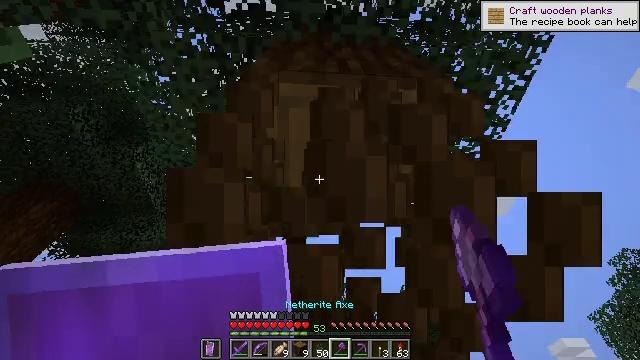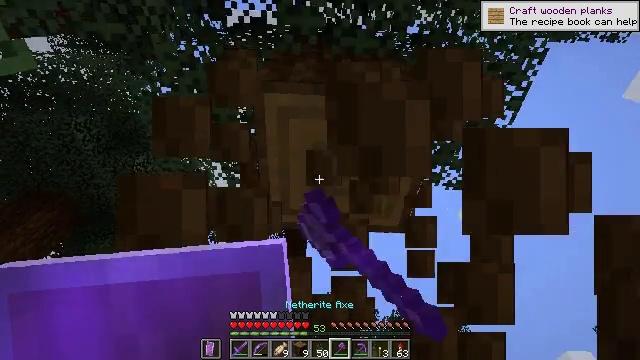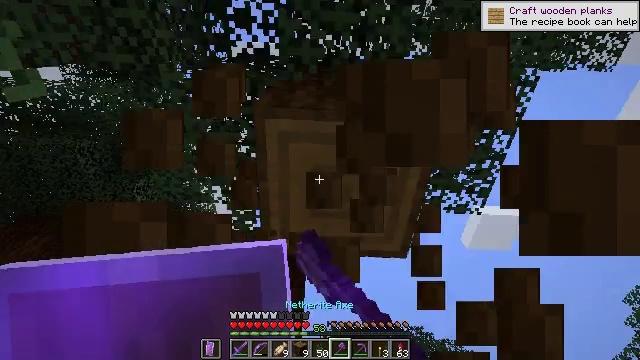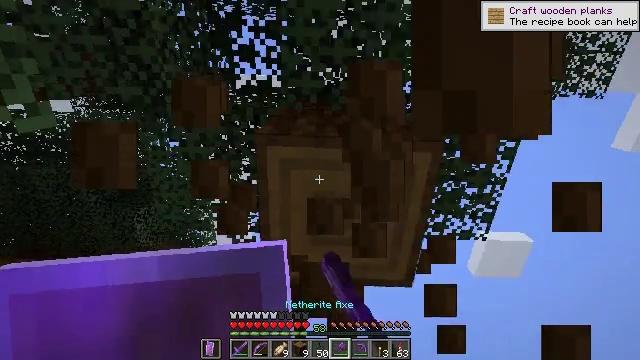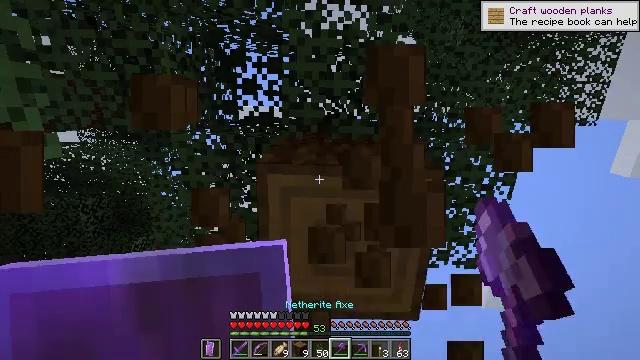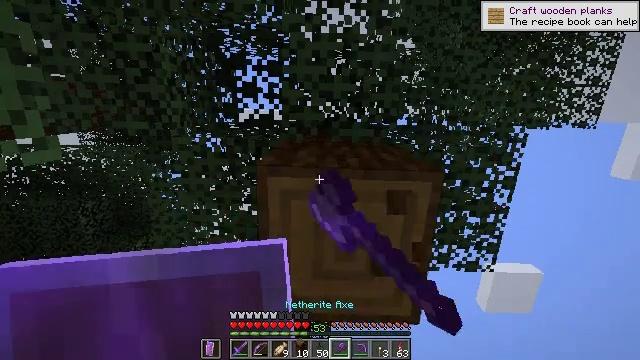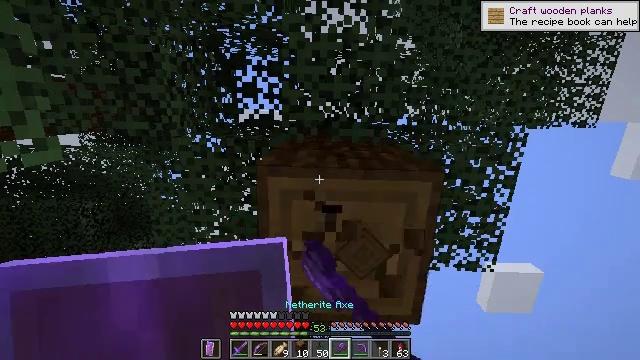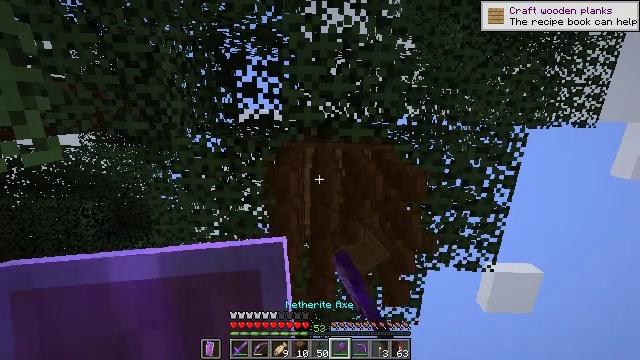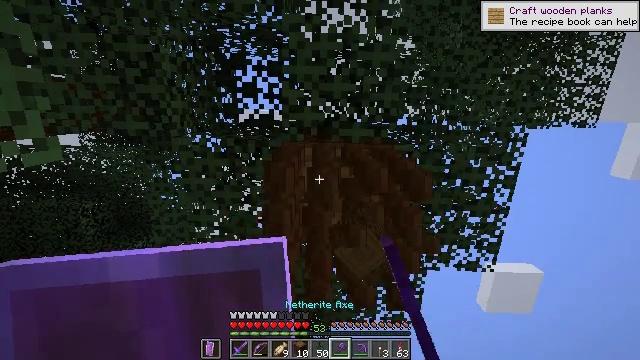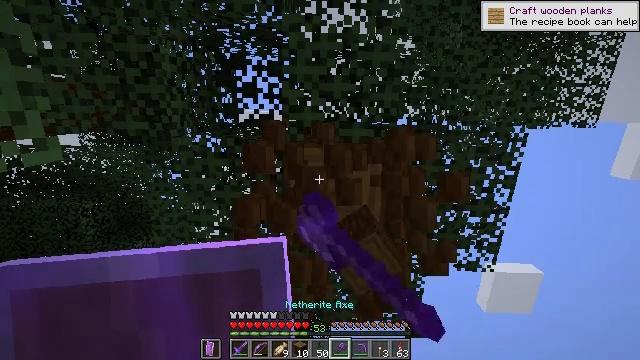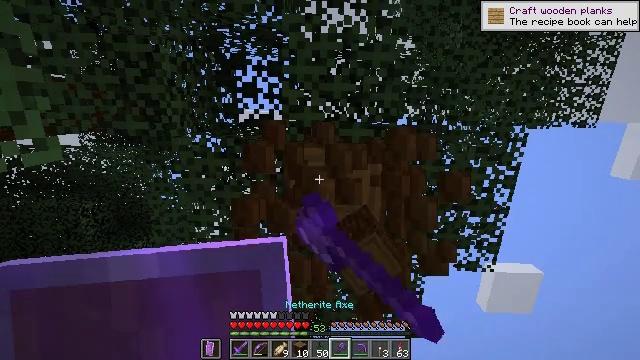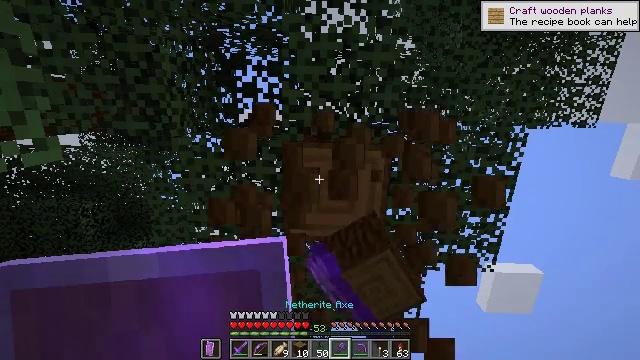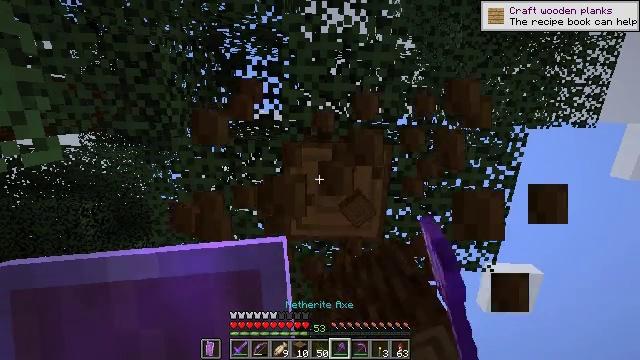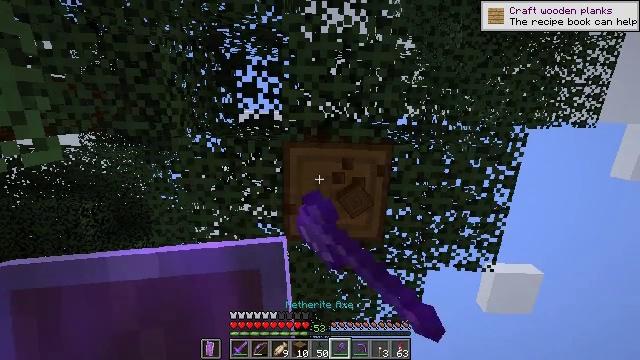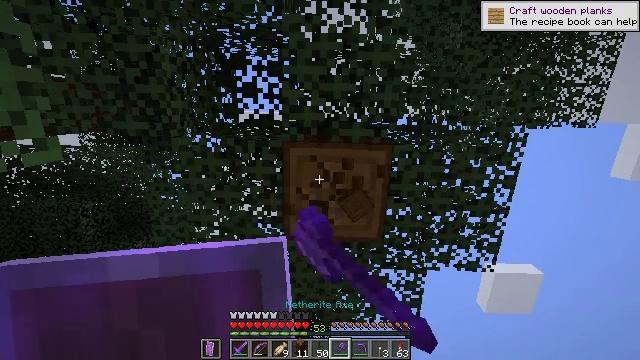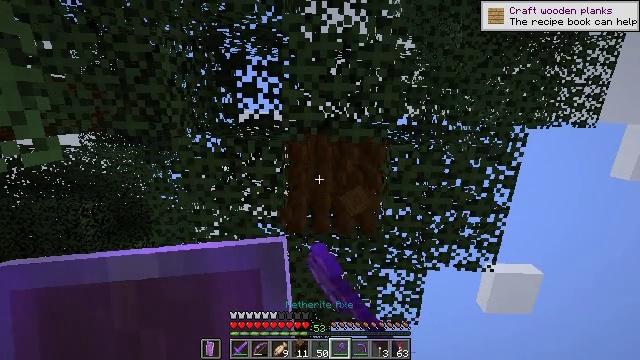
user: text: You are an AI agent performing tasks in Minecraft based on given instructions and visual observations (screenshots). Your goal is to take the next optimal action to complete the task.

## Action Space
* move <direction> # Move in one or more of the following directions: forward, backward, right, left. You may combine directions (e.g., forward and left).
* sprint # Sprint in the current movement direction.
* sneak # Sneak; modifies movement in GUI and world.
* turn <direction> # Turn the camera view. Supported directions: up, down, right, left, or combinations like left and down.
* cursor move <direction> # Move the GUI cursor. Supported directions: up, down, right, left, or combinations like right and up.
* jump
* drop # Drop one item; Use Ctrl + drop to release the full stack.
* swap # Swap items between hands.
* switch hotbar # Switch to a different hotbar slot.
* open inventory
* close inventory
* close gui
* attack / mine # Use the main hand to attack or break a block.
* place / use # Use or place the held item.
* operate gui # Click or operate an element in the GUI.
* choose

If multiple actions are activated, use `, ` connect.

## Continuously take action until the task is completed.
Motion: motion action
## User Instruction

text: Chop down the spruce log.
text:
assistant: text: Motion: turn up, attack / mine
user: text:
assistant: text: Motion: turn up, attack / mine
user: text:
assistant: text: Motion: turn up, attack / mine
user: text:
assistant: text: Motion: turn up, attack / mine
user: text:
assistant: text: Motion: attack / mine
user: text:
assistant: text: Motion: attack / mine
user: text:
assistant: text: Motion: attack / mine
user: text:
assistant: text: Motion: attack / mine
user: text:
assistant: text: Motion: attack / mine
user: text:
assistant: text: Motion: attack / mine
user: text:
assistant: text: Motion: attack / mine
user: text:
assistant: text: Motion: attack / mine
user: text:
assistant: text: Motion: attack / mine
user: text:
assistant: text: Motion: attack / mine
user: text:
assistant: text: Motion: attack / mine
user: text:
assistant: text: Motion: attack / mine
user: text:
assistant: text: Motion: attack / mine
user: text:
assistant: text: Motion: attack / mine
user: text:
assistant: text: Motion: attack / mine
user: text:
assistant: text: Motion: attack / mine
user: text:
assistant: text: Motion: attack / mine
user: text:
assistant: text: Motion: attack / mine
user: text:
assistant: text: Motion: attack / mine
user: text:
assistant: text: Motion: attack / mine
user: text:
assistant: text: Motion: attack / mine
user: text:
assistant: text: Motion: no_op
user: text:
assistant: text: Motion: no_op
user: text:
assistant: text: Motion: no_op
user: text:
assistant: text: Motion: no_op
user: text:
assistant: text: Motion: no_op